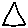
Label: triangle